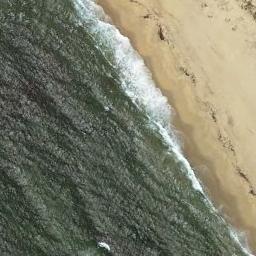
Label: beach